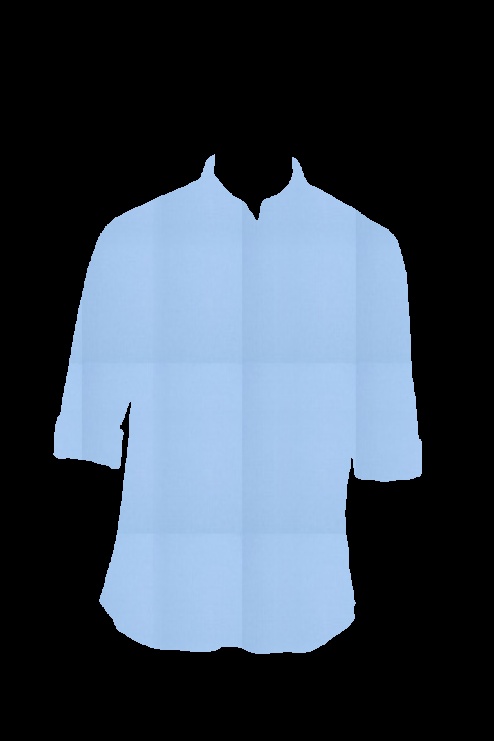
blue shirt